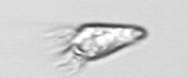
Label: Paratontonia_gracillima